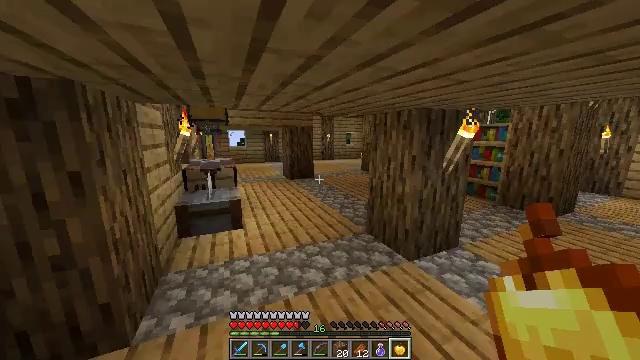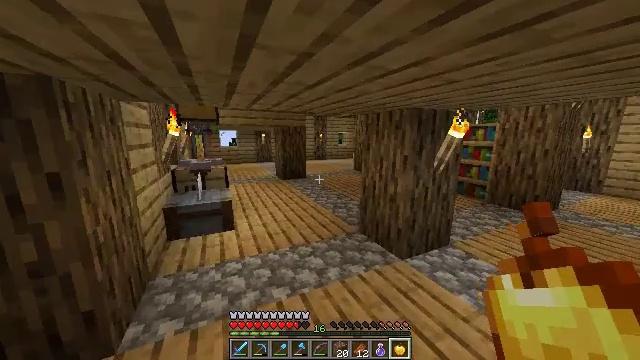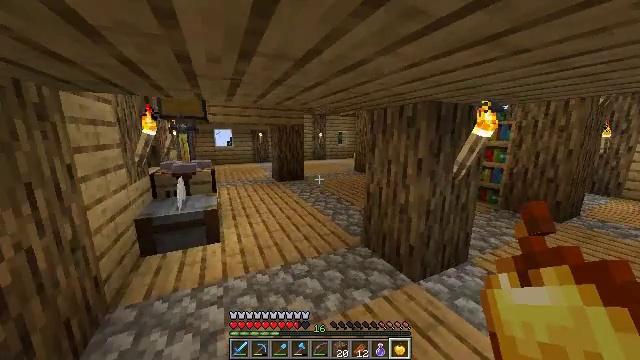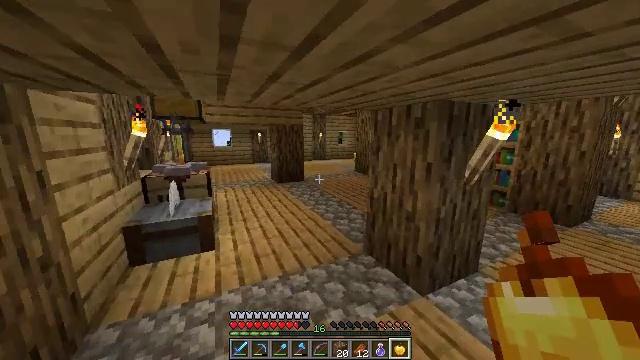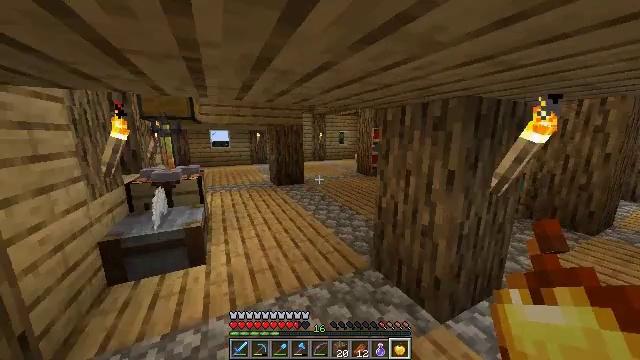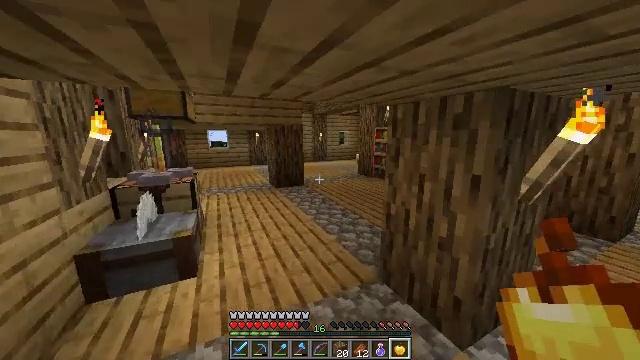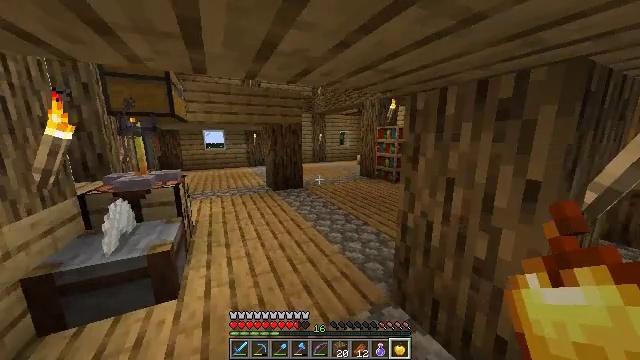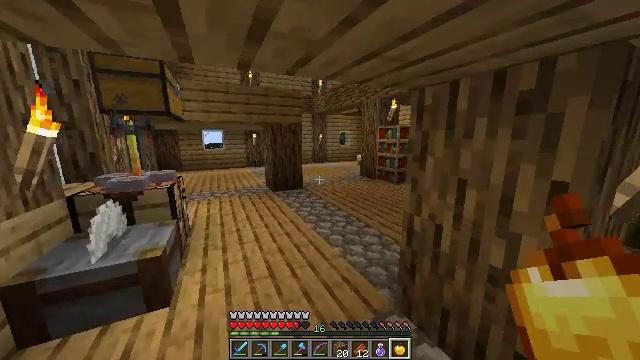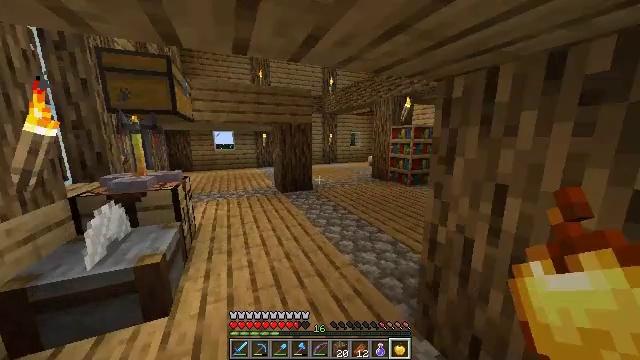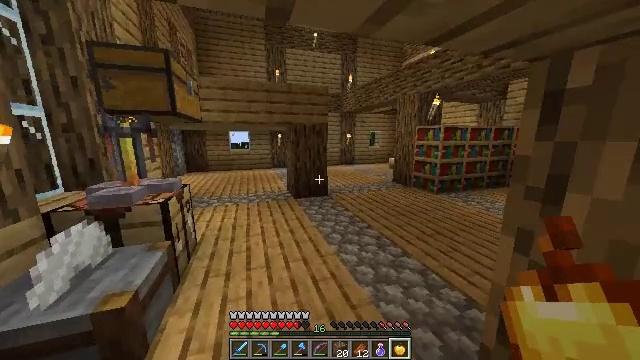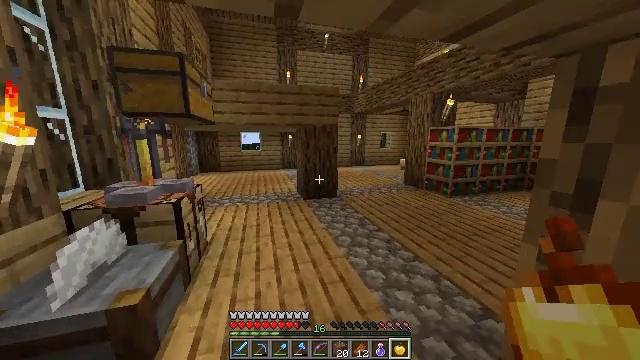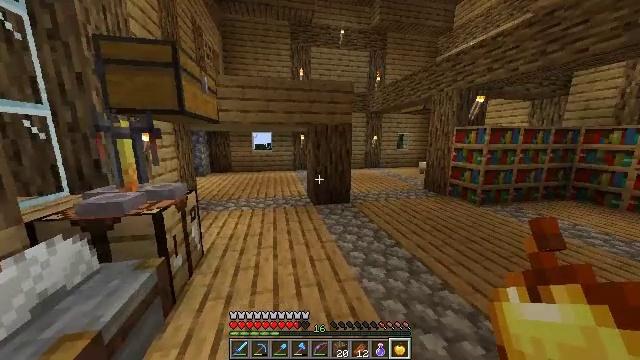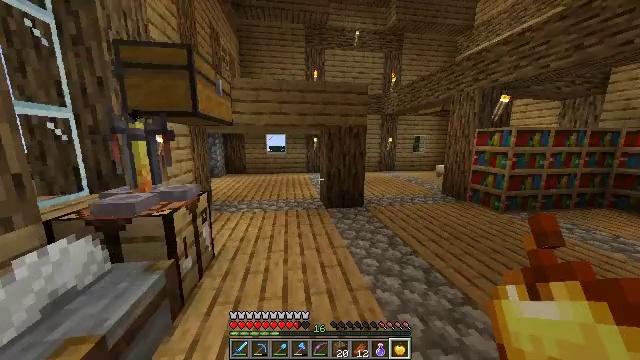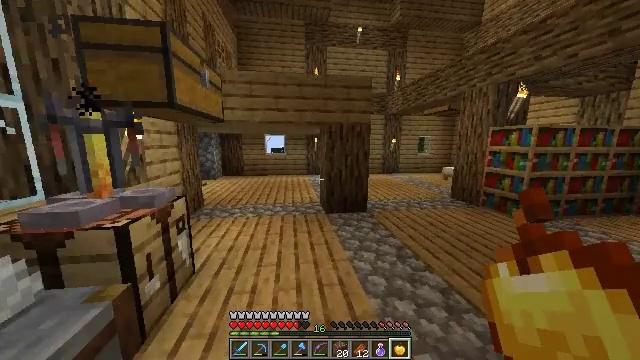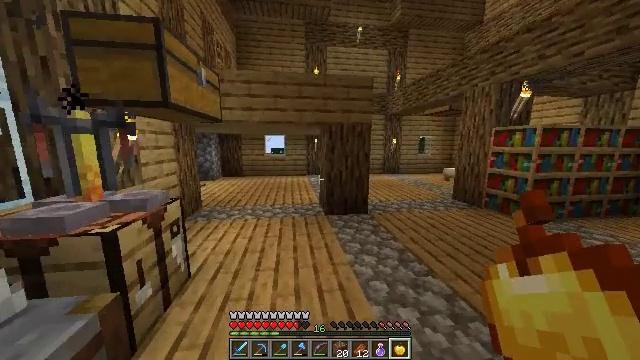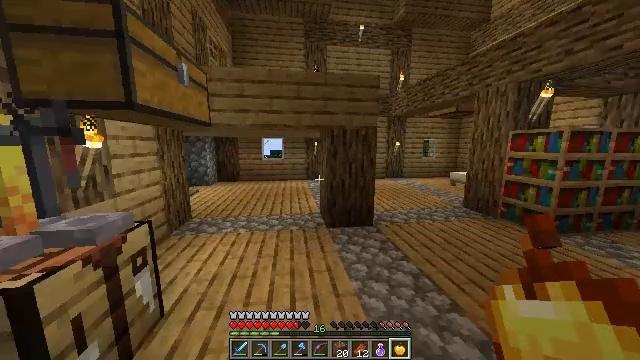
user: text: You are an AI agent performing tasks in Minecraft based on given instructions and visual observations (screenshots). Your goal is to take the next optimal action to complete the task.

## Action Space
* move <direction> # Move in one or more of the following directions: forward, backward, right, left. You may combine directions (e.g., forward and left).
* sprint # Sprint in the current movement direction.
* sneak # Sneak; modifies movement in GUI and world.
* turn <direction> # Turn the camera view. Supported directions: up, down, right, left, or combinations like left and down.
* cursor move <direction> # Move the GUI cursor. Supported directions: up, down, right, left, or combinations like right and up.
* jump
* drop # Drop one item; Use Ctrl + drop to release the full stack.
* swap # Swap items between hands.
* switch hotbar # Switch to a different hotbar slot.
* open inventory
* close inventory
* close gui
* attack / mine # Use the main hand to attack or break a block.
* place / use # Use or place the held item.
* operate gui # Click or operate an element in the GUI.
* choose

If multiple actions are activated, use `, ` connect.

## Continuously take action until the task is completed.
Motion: motion action
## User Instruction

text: Interact with the crafting table for redstone.
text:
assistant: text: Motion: move forward, turn right
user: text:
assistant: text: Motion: move forward
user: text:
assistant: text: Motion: move forward
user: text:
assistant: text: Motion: move forward
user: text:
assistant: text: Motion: move forward
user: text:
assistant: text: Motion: move forward
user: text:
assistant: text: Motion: move forward
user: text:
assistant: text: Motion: move forward, turn left
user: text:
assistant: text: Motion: move forward, turn left
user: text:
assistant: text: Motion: move forward, turn left
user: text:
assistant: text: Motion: move forward, turn left
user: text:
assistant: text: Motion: move forward, turn left
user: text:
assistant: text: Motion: move forward
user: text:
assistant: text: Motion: move forward, sprint
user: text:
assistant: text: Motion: move forward, sprint
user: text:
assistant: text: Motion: move forward, sprint
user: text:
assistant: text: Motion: move forward, turn left and up
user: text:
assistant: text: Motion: move forward and move right, turn left and up
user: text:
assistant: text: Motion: move forward and move right, turn left and up
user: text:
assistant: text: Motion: move forward and move right, turn left and up
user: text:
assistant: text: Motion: move forward and move right, turn left and up
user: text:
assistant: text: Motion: move forward and move right, turn left and up
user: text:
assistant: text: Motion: move forward and move right, turn left and up
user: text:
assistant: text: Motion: move forward and move right, turn left
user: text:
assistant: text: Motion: move forward
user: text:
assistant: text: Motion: no_op
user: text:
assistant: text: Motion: turn right and up
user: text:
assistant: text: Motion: turn up
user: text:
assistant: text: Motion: use / place
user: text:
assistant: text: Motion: use / place